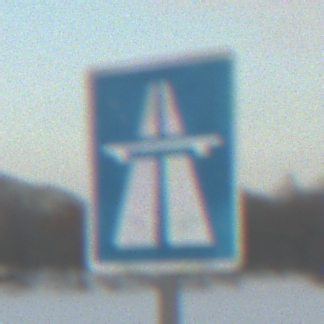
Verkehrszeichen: Autobahn
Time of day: SunriseSunset
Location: Outdoor (Nature)
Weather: PartlyCloudy
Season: NotSpecified
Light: Natural